Field crop: tomato
Growth stage: 1
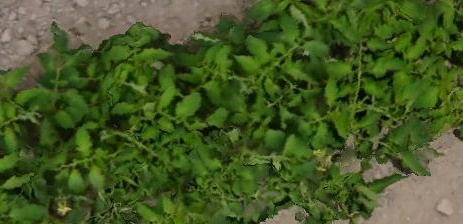
Species: tomato